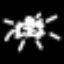
Label: angel